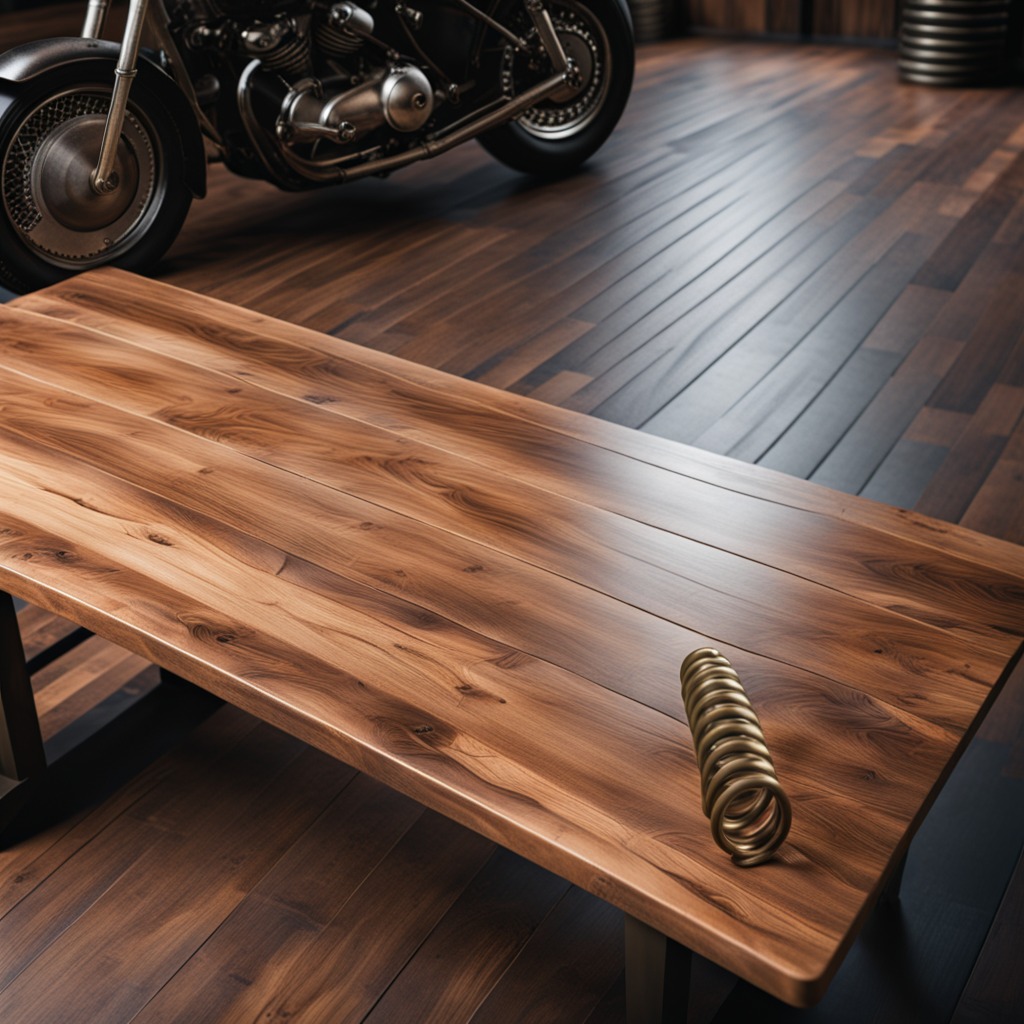
A coiled metal spring lies on the oil-spilled wooden table in a vintage motorcycle garage.